Question: I am getting this error while installing ADT plugin.

How can I solve this issue?
If I click on ok button plugins are getting installed but When I create new Eclipse project It creating project with blank folders, also it is not creating files like androidManifest.xml
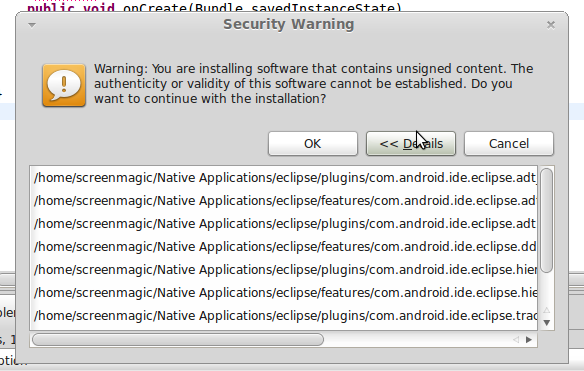
Answer: This occur when you install the plugin on the Eclipse, or when you execute an update?
What version of sdk and eclipse has installed?